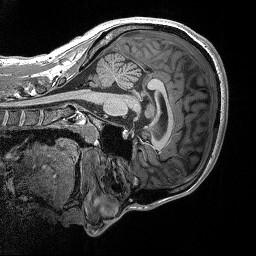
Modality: T1w
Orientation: sagittal
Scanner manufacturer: siemens
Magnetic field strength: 3 T
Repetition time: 2.3 s
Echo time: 0.00298 s